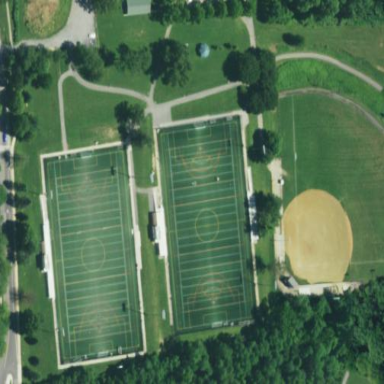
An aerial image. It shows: Multi-sport pitch for leisure and various sports activities.